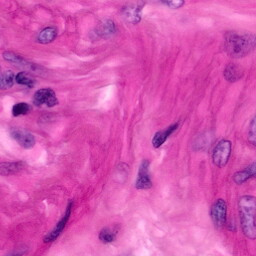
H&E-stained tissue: Pancreatic